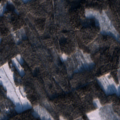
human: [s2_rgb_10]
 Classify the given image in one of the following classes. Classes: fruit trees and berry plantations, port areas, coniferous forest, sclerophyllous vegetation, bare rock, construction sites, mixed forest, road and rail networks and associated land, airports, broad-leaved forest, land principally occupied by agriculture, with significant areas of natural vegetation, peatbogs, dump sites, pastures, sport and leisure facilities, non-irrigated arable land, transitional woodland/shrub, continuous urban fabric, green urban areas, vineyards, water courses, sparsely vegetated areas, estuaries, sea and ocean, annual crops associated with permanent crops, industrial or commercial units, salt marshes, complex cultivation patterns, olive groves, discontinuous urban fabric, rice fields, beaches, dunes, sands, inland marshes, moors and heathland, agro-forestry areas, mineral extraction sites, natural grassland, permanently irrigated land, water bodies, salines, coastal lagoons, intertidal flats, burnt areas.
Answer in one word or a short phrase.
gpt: coniferous forest, mixed forest, transitional woodland/shrub